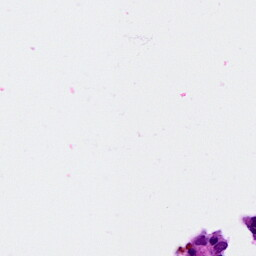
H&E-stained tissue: Breast